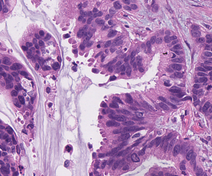
Tumor epithelial tissue: yes
Tumor-associated stroma tissue: no
Normal tissue: no